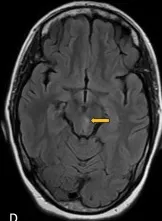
MRI Brain; T1, T2 and FLAIR axial images. And FLAIR axial plane.
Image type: radiology (mri)